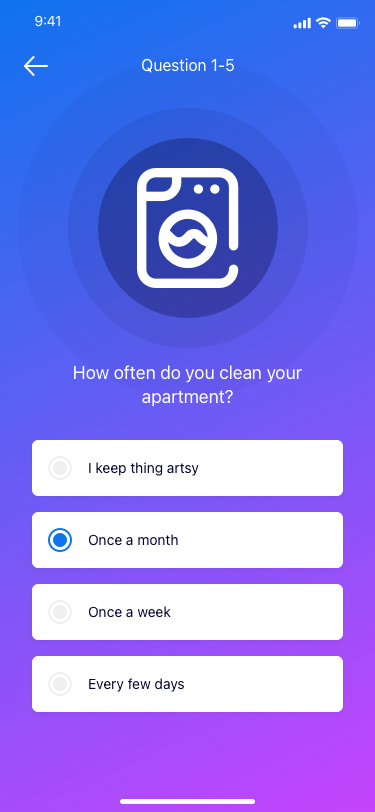
Text in this UI design:
I keep thing artsy
Once a month
Once a week
Every few days
How often do you clean your apartment?
Question 1-5